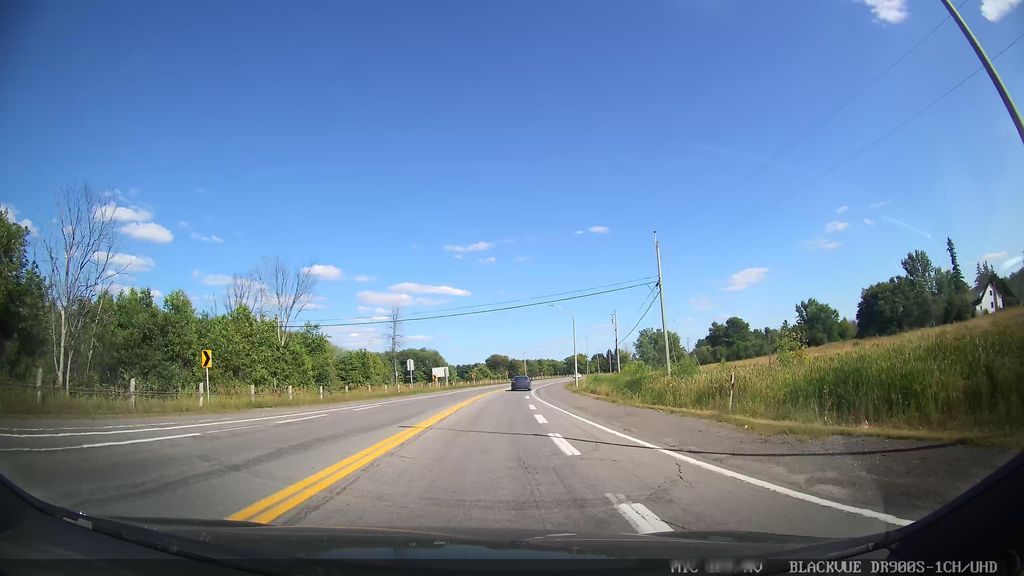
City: ottawa-gatineau